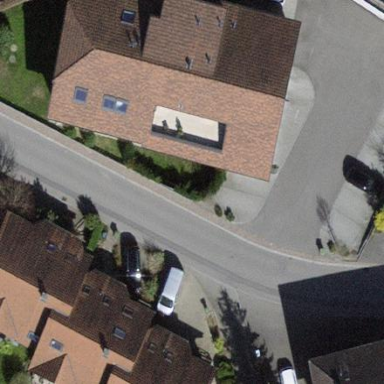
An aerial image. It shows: Building with tile roof.